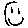
Label: smiley face